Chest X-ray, AP view. Patient: 25 years old, sex M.
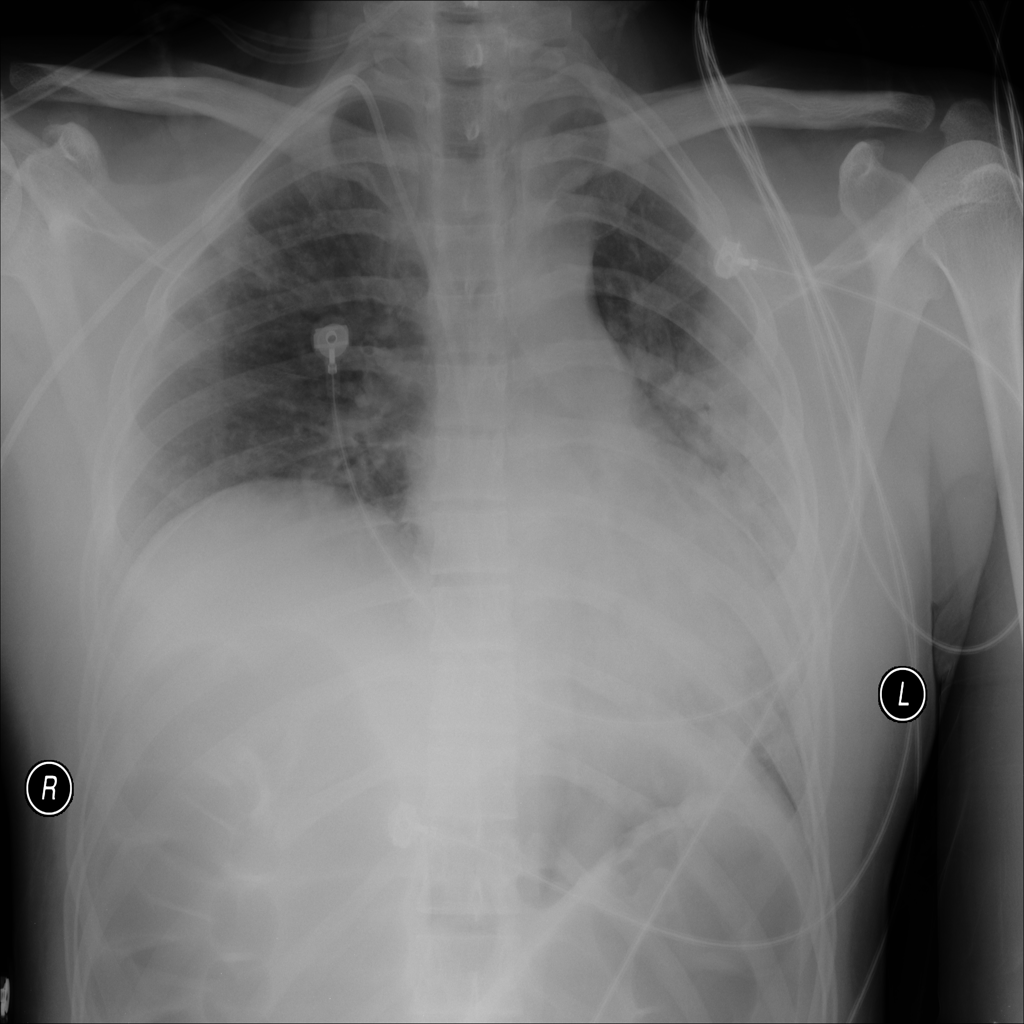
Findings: Nodule